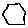
Label: hexagon